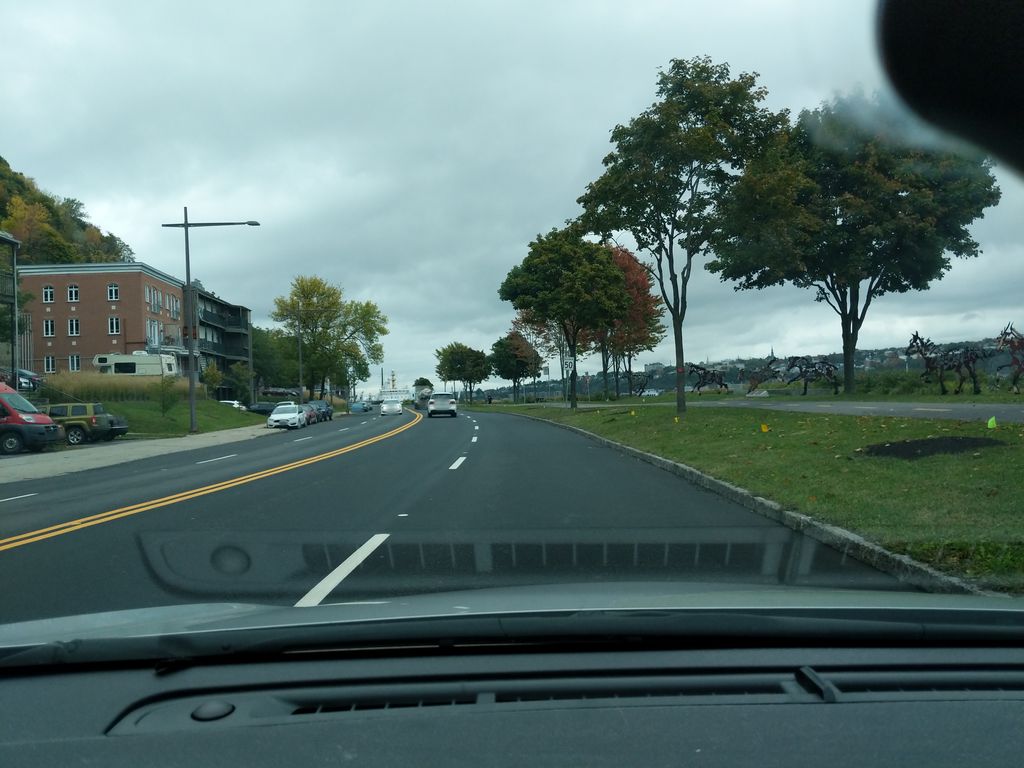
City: quebec_city